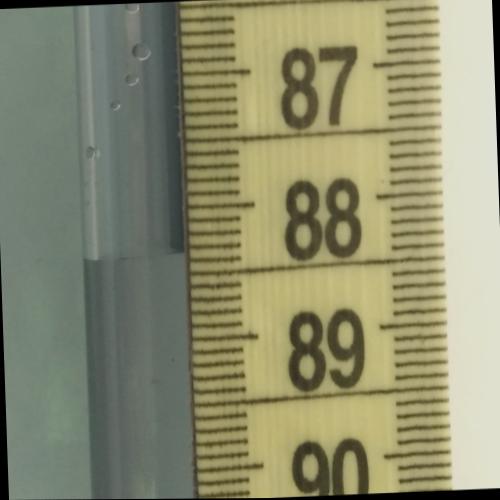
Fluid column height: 88.3 cm